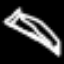
Label: pencil